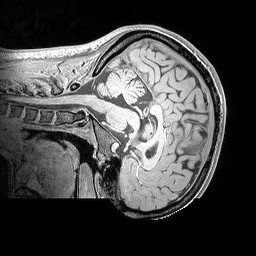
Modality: MP2RAGE
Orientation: sagittal
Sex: female
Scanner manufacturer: siemens
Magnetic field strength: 3 T
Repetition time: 5 s
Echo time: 0.00292 s